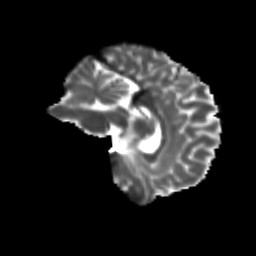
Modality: T2w
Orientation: sagittal
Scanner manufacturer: siemens
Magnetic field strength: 3 T
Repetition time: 9.2 s
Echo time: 0.084 s